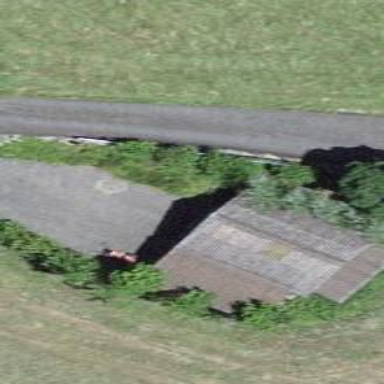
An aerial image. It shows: Rural barn.